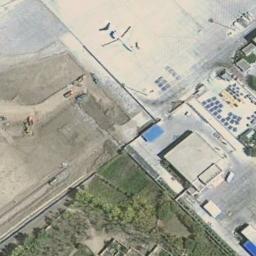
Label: airplane